RGB frame:
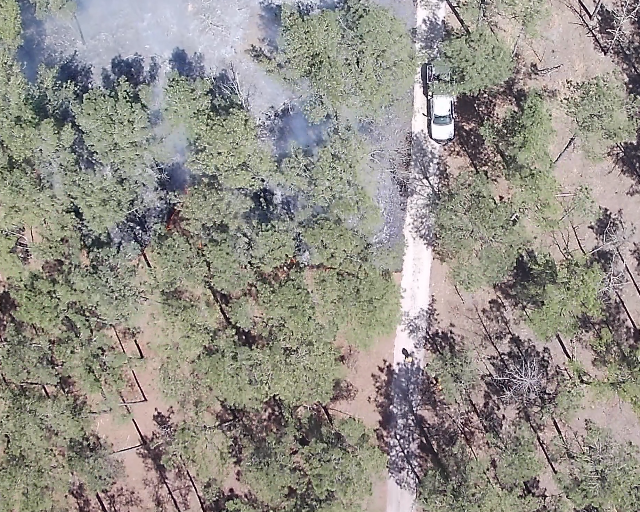
Thermal frame:
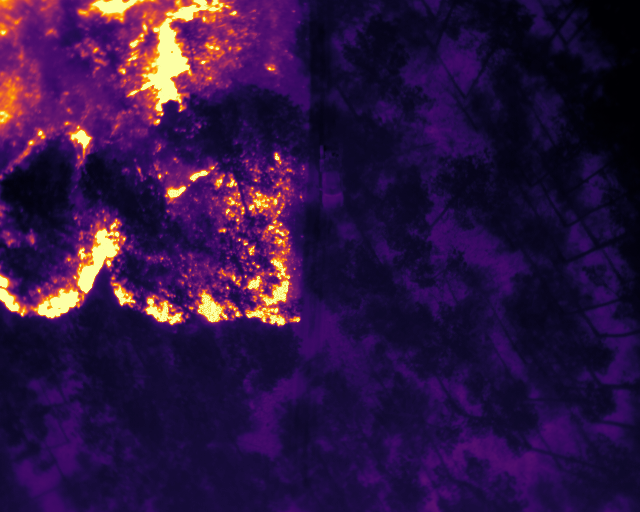
Captured: 2026-02-27 02:38:35
Pixels at or above 80 °C: 39271 (fraction of frame: 0.1198)